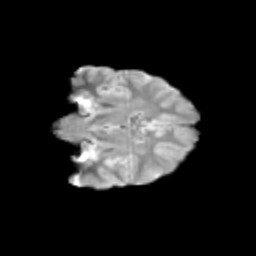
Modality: T2w
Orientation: coronal
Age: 13
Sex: female
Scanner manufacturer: siemens
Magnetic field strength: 3 T
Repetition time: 3.8 s
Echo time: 0.07 s